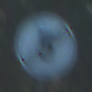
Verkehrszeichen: EndeGeschwindigkeit5
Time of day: MorningAfternoon
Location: Outdoor (Nature)
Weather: Clear
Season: NotSpecified
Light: Natural